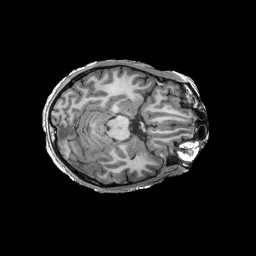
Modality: T1w
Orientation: axial
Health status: ill
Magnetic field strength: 3 T